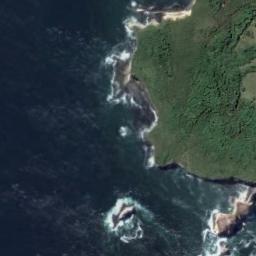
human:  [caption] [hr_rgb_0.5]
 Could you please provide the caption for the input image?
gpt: The beach lies in the grass .

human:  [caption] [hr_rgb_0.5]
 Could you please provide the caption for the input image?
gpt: Deep blue sea surrounded by green shores .

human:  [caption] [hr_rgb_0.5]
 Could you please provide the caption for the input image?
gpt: The beach is an erosion scarp, And some marine stacks are in the seawater and dense green plants are on the beach .

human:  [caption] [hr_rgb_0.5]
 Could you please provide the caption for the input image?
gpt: There are people playing near the beach .

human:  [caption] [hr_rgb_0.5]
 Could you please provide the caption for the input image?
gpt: The grass is beside the beach .